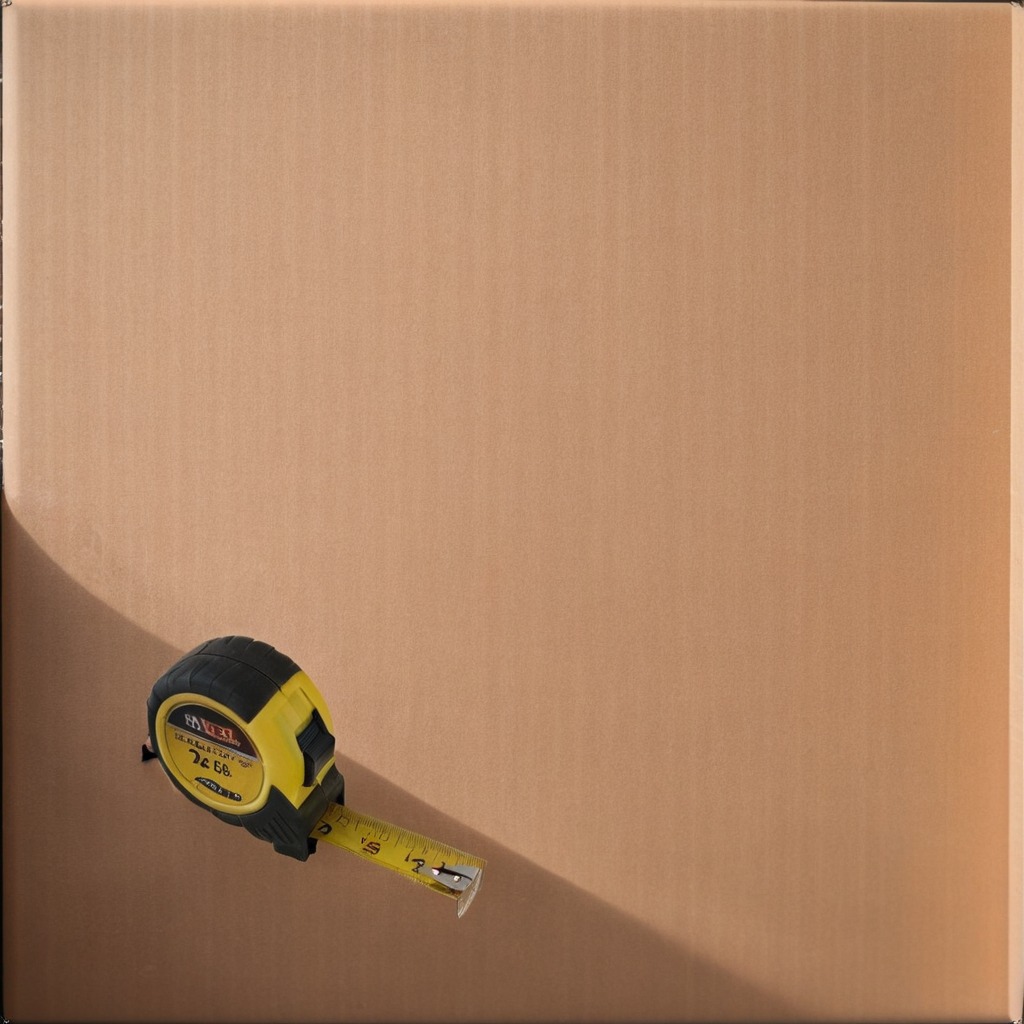
A measuring tape lying on a clean dry cardboard box surface in an outdoor workshop during daytime bright natural light soft shadows slightly creased but